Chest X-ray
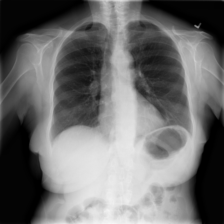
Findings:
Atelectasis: negative
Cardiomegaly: negative
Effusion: negative
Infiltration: negative
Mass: negative
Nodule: negative
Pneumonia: negative
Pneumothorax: negative
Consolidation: negative
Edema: negative
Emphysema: negative
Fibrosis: negative
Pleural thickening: negative
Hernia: negative